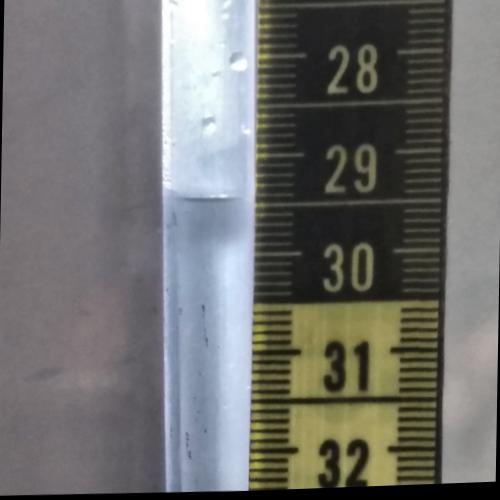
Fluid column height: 29.4 cm